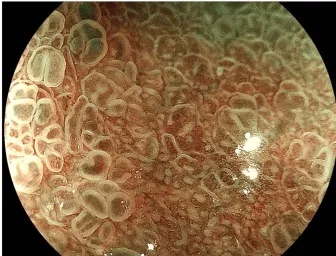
A, B, C, D. Endoscopic examination showed a submucosal appearing lesion in the posterior wall of the proximal gastric body (1A). The lesion had an irregular microsurface pattern and microvascular pattern in the magnifying blue laser imaging (1B). Biopsy revealed atypical glands without architectural atypia and nuclear atypia (H&E, x100 (1C), x200 (1D).
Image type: endoscopy (gi_endoscopy)